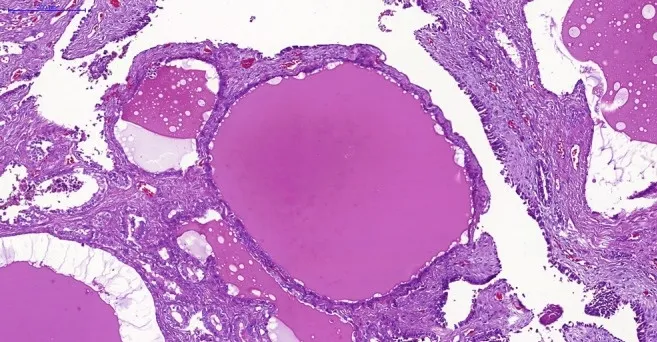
Histologic view of this cystadenoma of the seminal vesicle (hematoxylin and eosin staining). Multiple cysts of varying sizes and shapes are filled with homogeneous eosinophilic material, with no malignant features. Scale bar = 200 mum.
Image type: pathology (h&e)